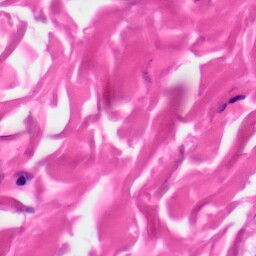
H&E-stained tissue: Skin